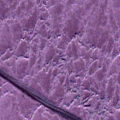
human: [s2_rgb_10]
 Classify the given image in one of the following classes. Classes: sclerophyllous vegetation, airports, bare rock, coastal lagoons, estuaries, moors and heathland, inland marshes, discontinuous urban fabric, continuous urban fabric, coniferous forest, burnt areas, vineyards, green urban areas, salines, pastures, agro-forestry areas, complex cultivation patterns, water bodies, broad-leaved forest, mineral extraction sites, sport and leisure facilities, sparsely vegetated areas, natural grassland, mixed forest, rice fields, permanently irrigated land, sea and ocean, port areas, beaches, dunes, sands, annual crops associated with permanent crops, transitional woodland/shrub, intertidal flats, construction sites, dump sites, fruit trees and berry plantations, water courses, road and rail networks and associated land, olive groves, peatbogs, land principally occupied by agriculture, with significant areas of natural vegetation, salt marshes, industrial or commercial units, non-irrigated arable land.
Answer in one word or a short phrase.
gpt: sea and ocean